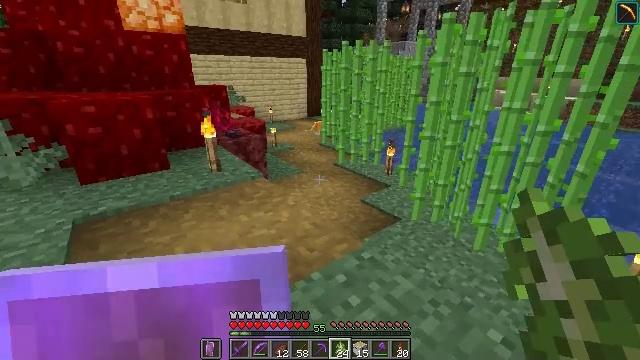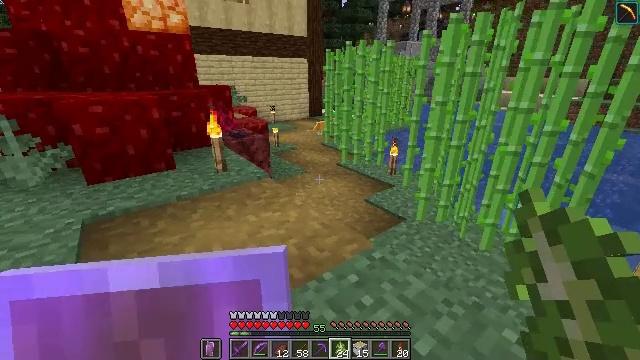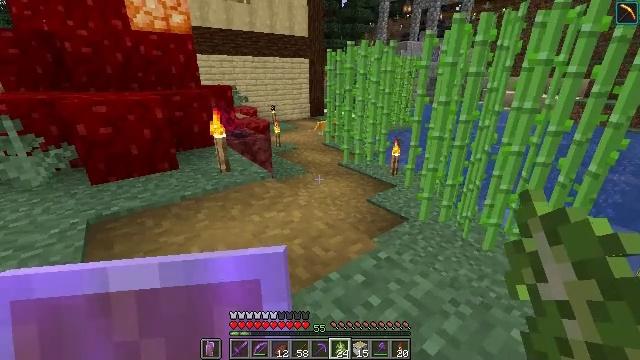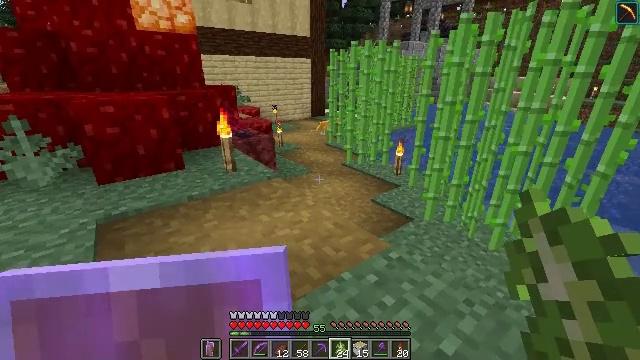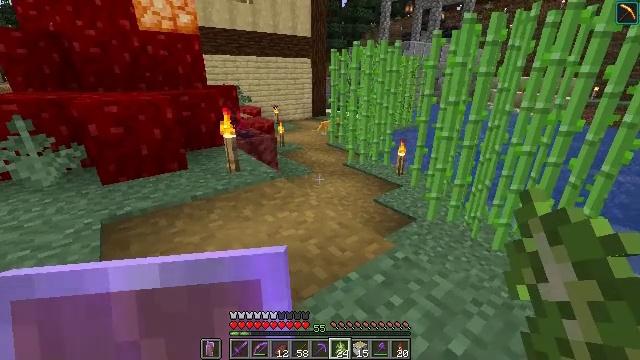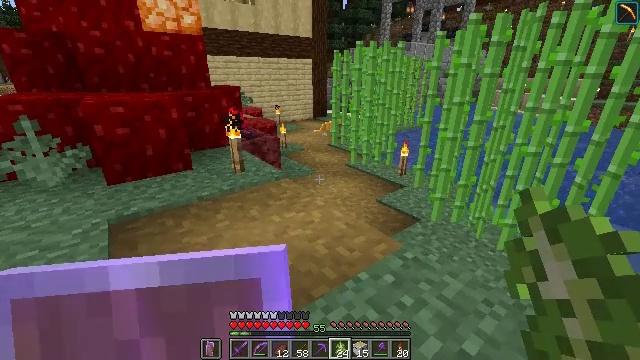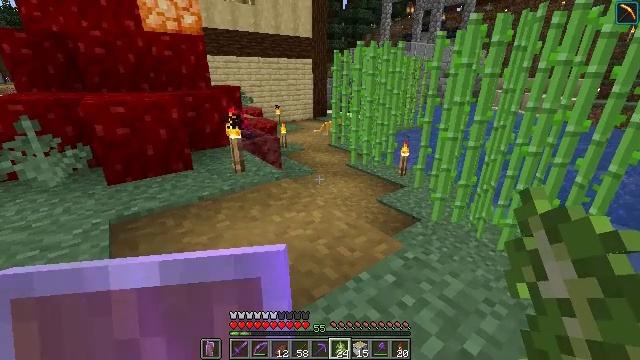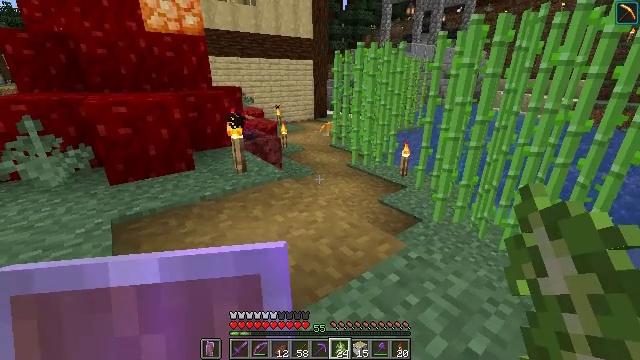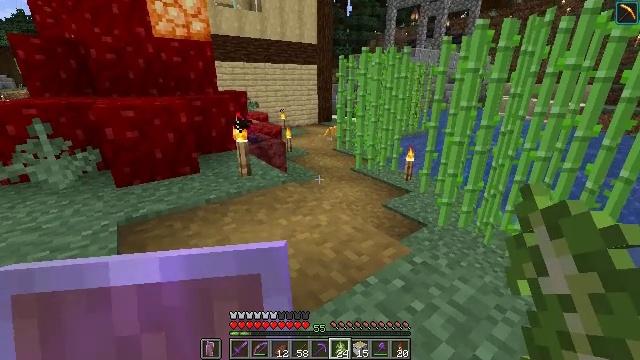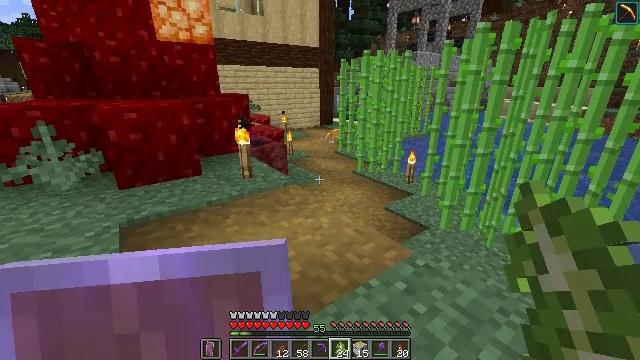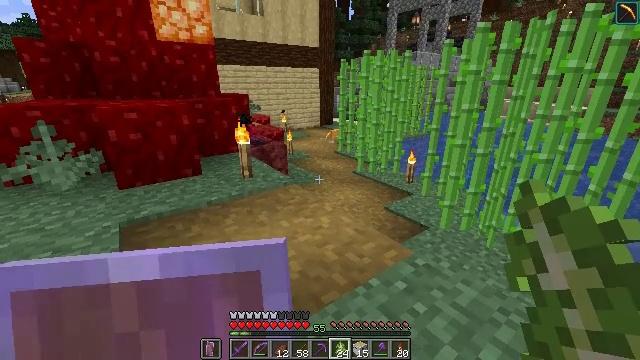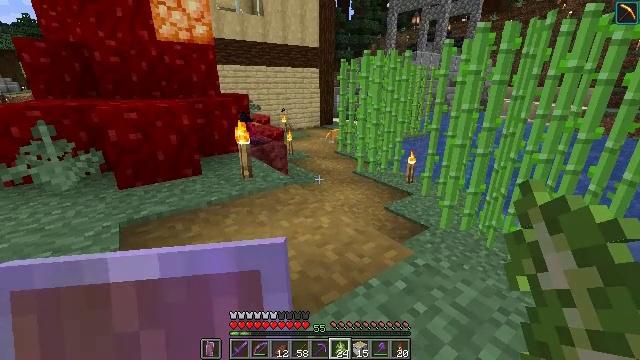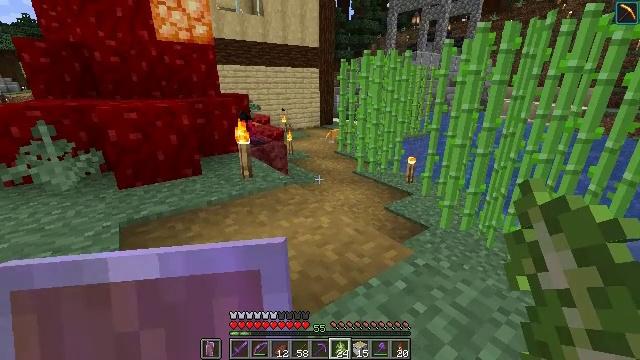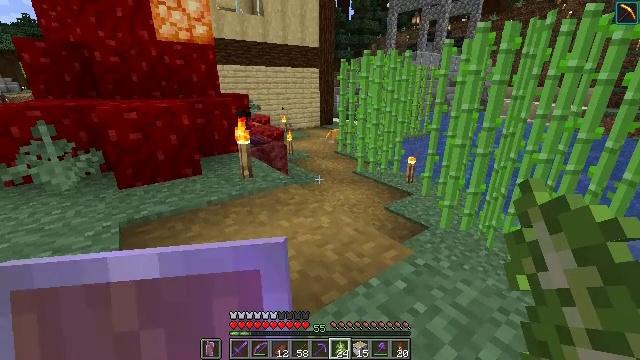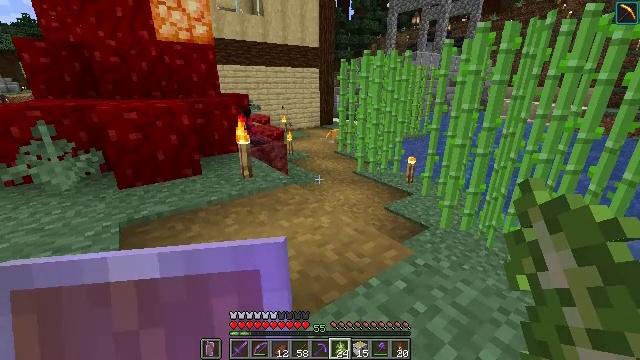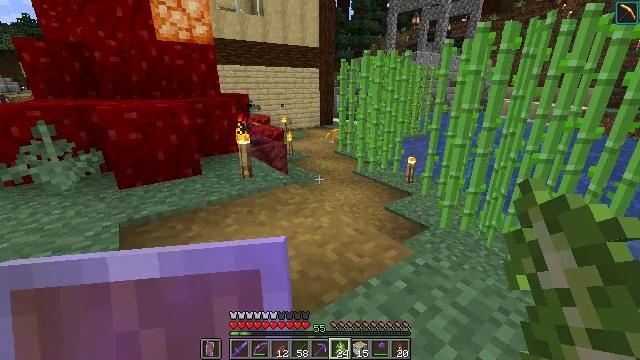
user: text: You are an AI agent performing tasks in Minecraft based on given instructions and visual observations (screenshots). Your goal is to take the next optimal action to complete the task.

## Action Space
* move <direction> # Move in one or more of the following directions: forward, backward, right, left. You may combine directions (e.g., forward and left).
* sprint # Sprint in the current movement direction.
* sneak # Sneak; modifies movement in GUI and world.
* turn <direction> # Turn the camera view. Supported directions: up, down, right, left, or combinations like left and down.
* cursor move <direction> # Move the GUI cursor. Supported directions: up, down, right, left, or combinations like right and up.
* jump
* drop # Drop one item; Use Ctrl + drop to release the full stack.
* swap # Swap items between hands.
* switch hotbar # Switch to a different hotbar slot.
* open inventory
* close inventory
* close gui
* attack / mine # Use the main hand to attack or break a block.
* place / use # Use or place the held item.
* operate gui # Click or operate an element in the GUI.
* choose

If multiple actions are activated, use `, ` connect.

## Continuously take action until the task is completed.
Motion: motion action
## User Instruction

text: Use string and slimeball in a crafting table to make a lead.
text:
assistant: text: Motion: move left, sneak
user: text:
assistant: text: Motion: move left, sneak
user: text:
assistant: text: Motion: move left, sneak
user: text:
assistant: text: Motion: move left, sneak
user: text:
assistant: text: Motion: sneak
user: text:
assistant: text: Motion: sneak
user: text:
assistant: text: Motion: sneak
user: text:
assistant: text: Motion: sneak
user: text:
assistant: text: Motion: sneak
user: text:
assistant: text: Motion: sneak
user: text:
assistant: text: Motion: sneak
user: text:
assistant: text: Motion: sneak
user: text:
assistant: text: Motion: sneak
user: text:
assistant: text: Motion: sneak
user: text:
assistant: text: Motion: sneak
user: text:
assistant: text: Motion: sneak
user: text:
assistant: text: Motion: sneak
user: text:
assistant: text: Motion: sneak
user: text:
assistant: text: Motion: sneak
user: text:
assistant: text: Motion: sneak
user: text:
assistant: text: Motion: sneak
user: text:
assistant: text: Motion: sneak
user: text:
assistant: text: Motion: sneak
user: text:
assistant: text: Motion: sneak
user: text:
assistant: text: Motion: sneak
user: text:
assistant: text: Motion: sneak
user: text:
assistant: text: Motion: sneak
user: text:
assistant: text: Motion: sneak
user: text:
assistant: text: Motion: sneak
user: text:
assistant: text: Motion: sneak